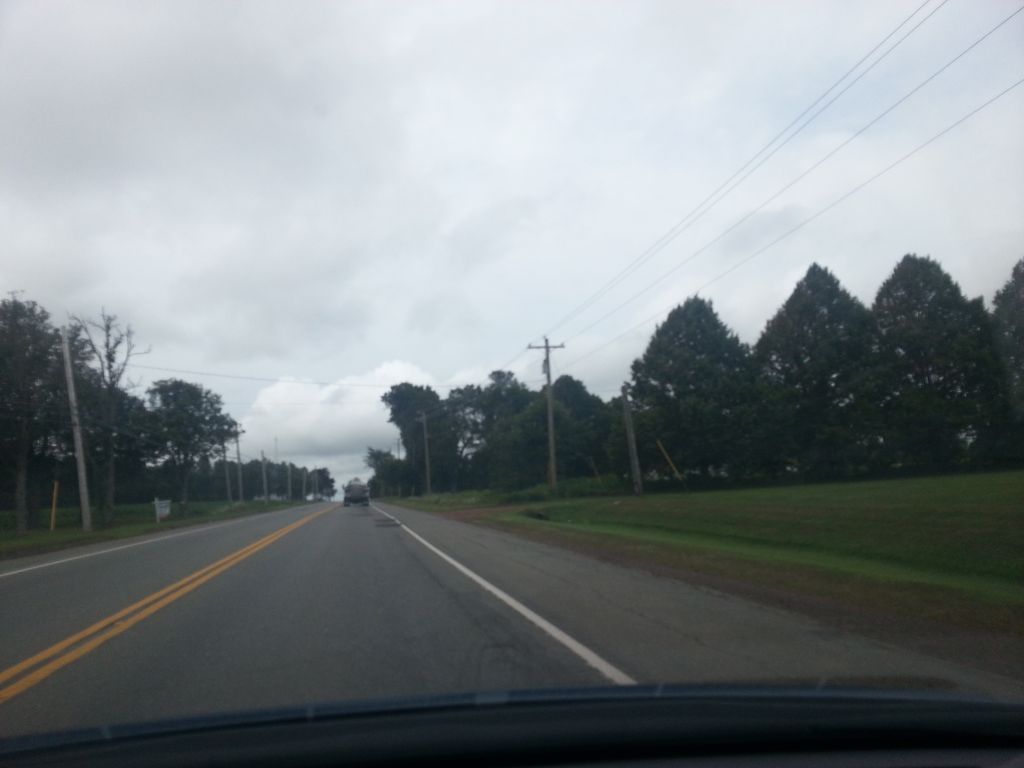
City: charlottetown